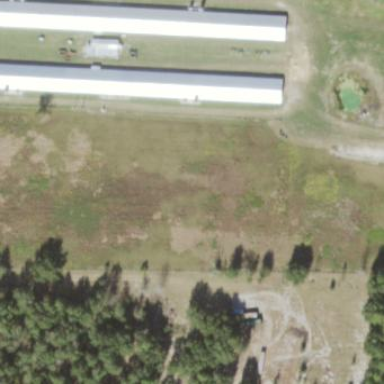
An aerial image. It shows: Poultry farmyard is depicted in the image.